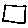
Label: square